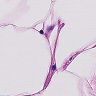
Metastatic tissue present: no